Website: slack
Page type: payment
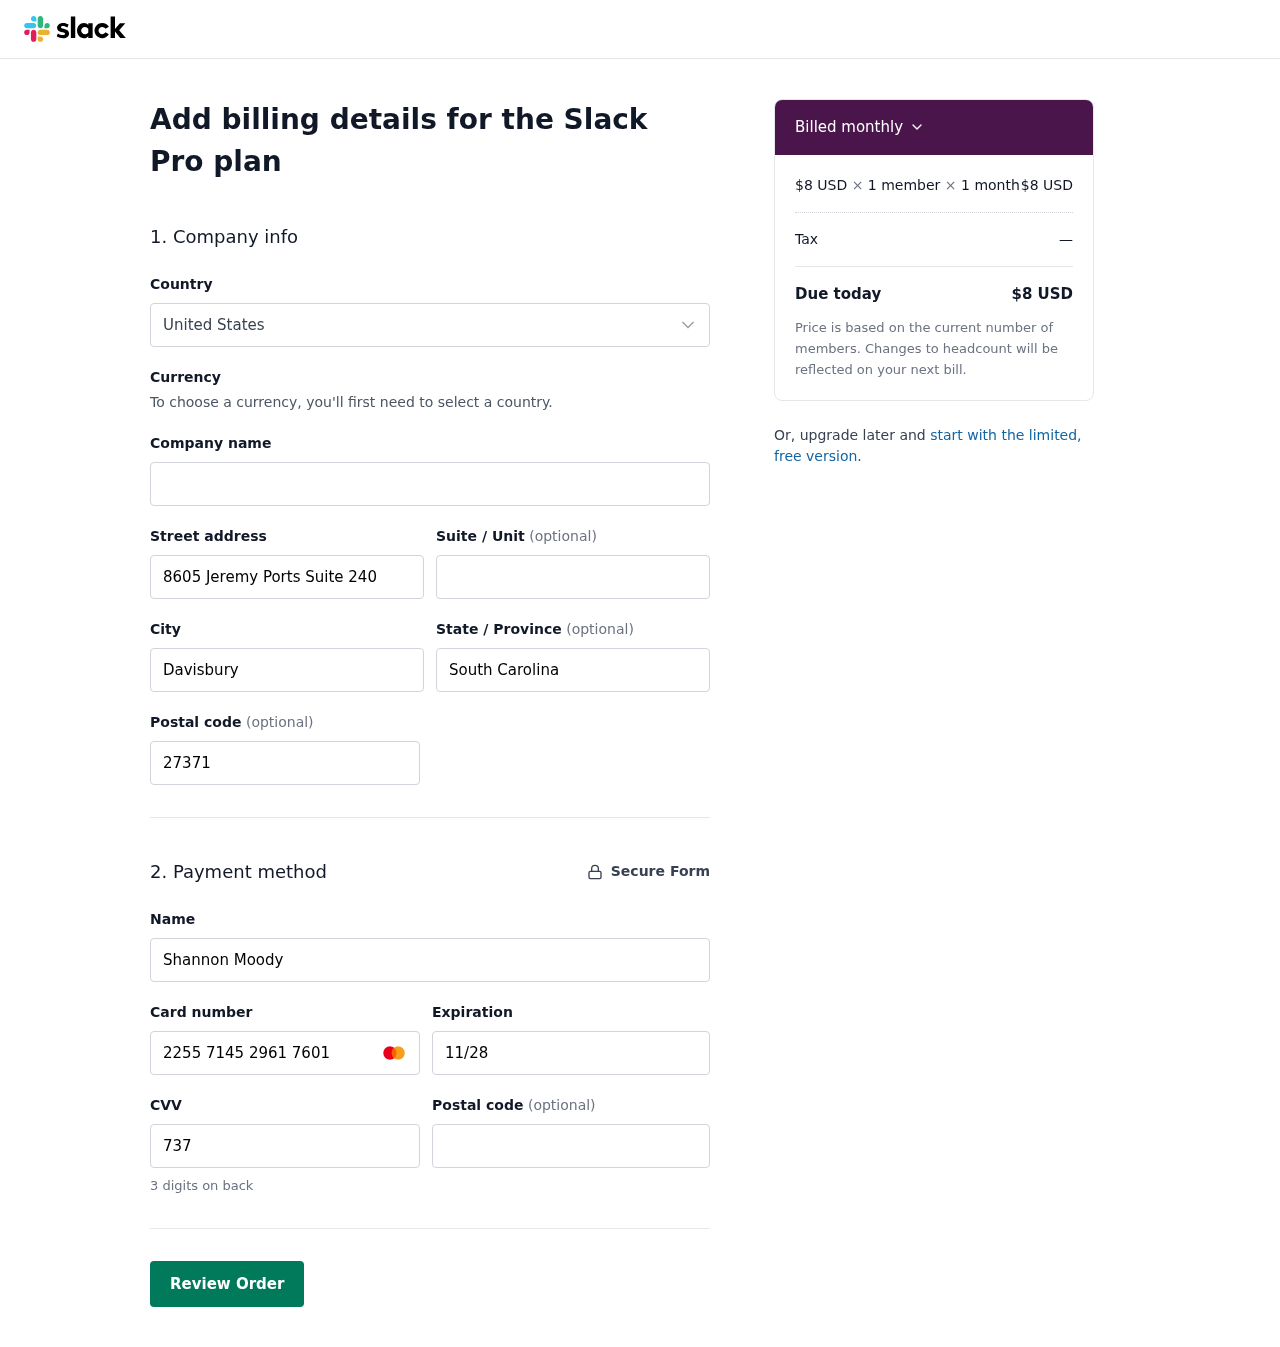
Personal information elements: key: PII_COUNTRY
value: United States
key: PII_STREET
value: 8605 Jeremy Ports Suite 240
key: PII_CITY
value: Davisbury
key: PII_STATE
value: South Carolina
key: PII_POSTCODE
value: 27371
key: PII_FULLNAME
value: Shannon Moody
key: PII_CARD_NUMBER
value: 2255 7145 2961 7601
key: PII_CARD_EXPIRY
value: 11/28
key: PII_CARD_CVV
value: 737
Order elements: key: ORDER_PRICE_PER_MEMBER
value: $8 USD
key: ORDER_NUM_MEMBERS
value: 1 member
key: ORDER_NUM_MONTHS
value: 1 month
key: ORDER_SUBTOTAL
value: $8 USD
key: ORDER_TAX
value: —
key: ORDER_TOTAL
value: $8 USD